Question: For some reason the first time I open the 'UIImagePickerController' in camera mode on my app it comes up blank. I have to close and reopen that view to get the camera feed to start working. I'm using the standard code that works in iOS 6 perfectly for camera capture. From the sample below I'm firing the 'capturePhoto:' method. Anyone else running into this jenkiness with the iOS 7 camera? I checked the Apple dev forums but its near impossible to find answers there.
'''
- (IBAction)capturePhoto:(id)sender {
[self doImagePickerForType:UIImagePickerControllerSourceTypeCamera];
}
- (void)doImagePickerForType:(UIImagePickerControllerSourceType)type {
if (!_imagePicker) {
_imagePicker = [[UIImagePickerController alloc] init];
_imagePicker.mediaTypes = @[(NSString*)kUTTypeImage];
_imagePicker.delegate = self;
}
_imagePicker.sourceType = type;
[self presentViewController:_imagePicker animated:YES completion:nil];
}
'''

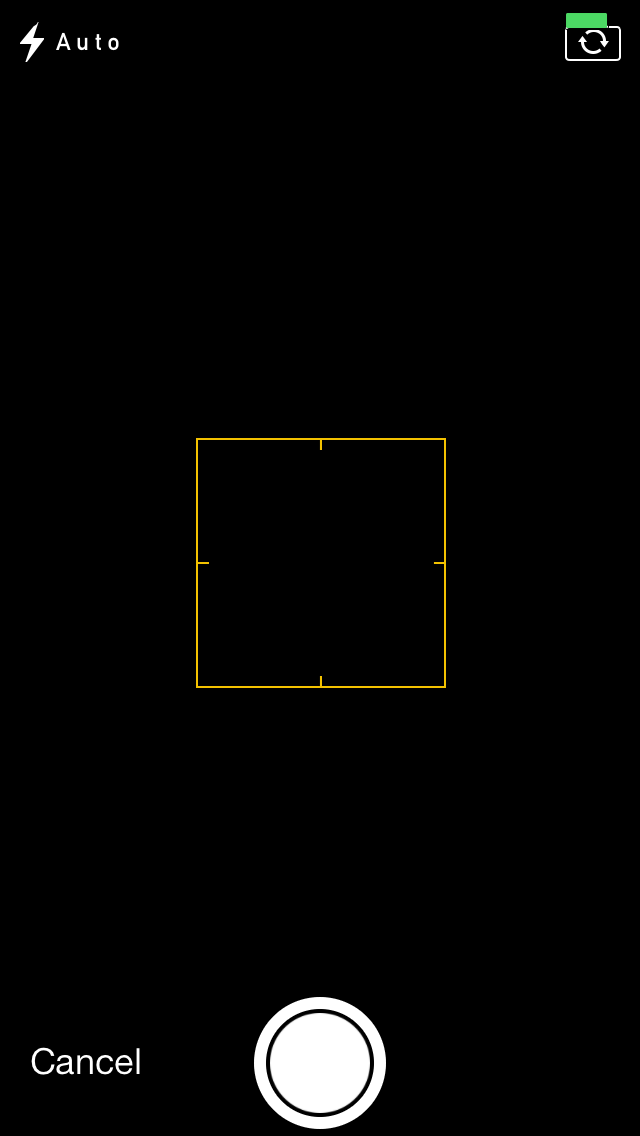
Answer: I'm also using UIImagePickerController and ran into the same issue with a blank screen. I'd like to expand a little on what klaudz mentioned regarding iOS 7 authorization for the camera.
Reference:
<URL>
"Recording audio always requires explicit permission from the user; recording video also requires user permission on devices sold in certain regions."
Here is some code fragments you can start with to check to see if you have permission for the camera and request it if your app hadn't previously requested it. If you are denied due to an earlier request, your app may need to put up a notice to the user to go into settings to manually enable access as klaudz pointed out.
'''
NSString *mediaType = AVMediaTypeVideo; // Or AVMediaTypeAudio
AVAuthorizationStatus authStatus = [AVCaptureDevice authorizationStatusForMediaType:mediaType];
// This status is normally not visible--the AVCaptureDevice class methods for discovering devices do not return devices the user is restricted from accessing.
if(authStatus == AVAuthorizationStatusRestricted){
NSLog(@"Restricted");
}
// The user has explicitly denied permission for media capture.
else if(authStatus == AVAuthorizationStatusDenied){
NSLog(@"Denied");
}
// The user has explicitly granted permission for media capture, or explicit user permission is not necessary for the media type in question.
else if(authStatus == AVAuthorizationStatusAuthorized){
NSLog(@"Authorized");
}
// Explicit user permission is required for media capture, but the user has not yet granted or denied such permission.
else if(authStatus == AVAuthorizationStatusNotDetermined){
[AVCaptureDevice requestAccessForMediaType:mediaType completionHandler:^(BOOL granted) {
// Make sure we execute our code on the main thread so we can update the UI immediately.
//
// See documentation for ABAddressBookRequestAccessWithCompletion where it says
// "The completion handler is called on an arbitrary queue."
//
// Though there is no similar mention for requestAccessForMediaType, it appears it does
// the same thing.
//
dispatch_async(dispatch_get_main_queue(), ^{
if(granted){
// UI updates as needed
NSLog(@"Granted access to %@", mediaType);
}
else {
// UI updates as needed
NSLog(@"Not granted access to %@", mediaType);
}
});
}];
}
else {
NSLog(@"Unknown authorization status");
}
'''